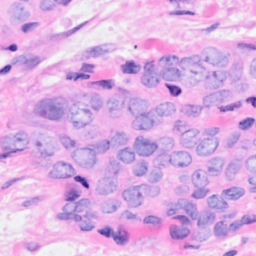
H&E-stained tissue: Breast